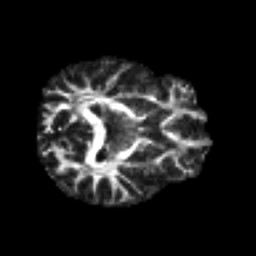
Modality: FA
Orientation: axial
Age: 27
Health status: ill
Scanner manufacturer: philips
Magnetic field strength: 3 T
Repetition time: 9 s
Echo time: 0.127 s